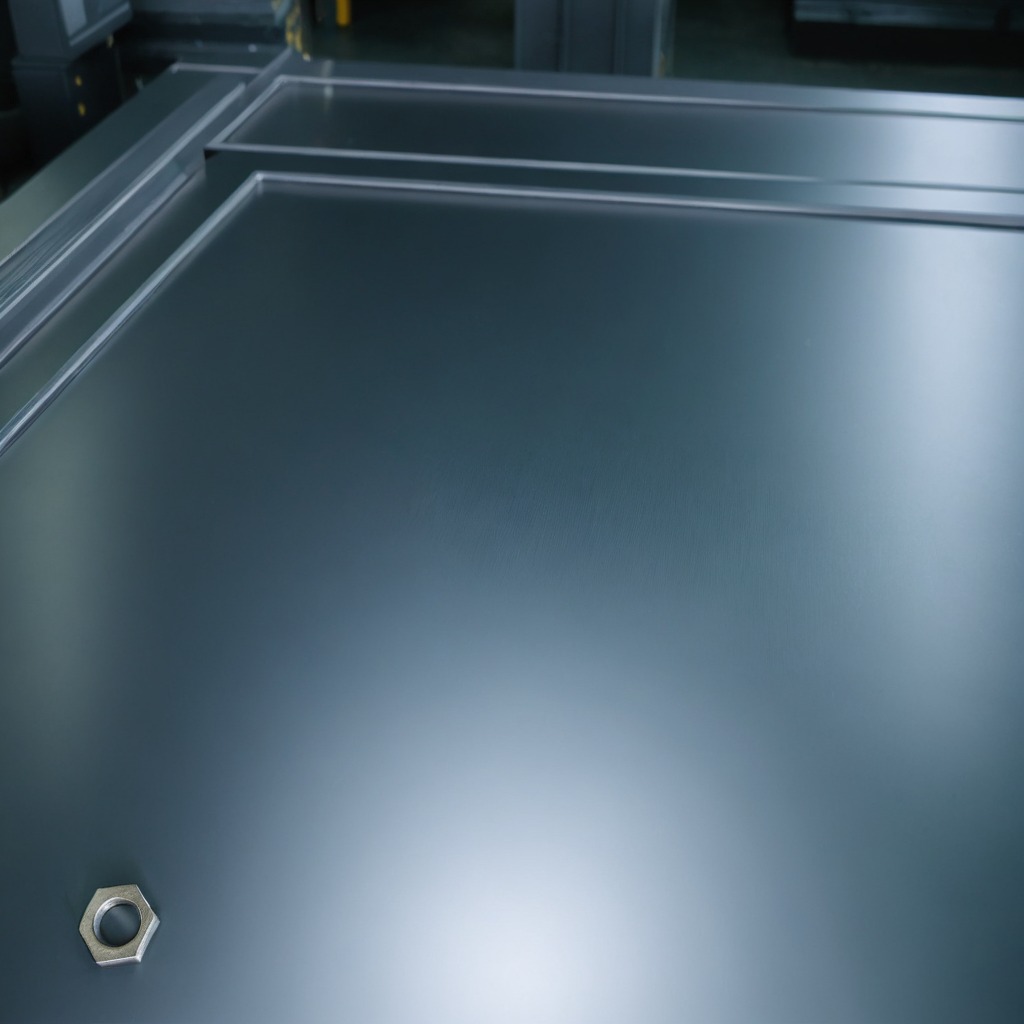
A metal nut lies on the metal table in the machine shop under fluorescent lights.